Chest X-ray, AP view. Patient: 49 years old, sex M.
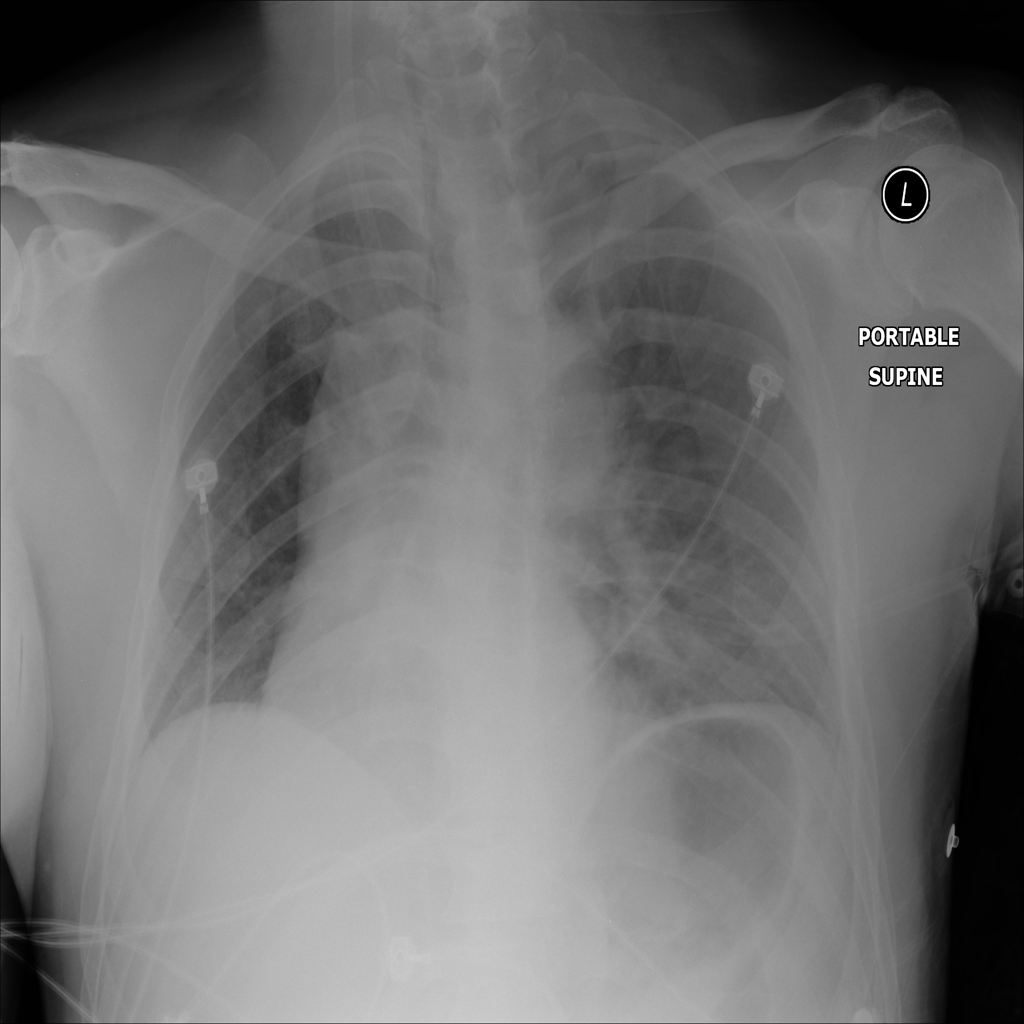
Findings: No Finding